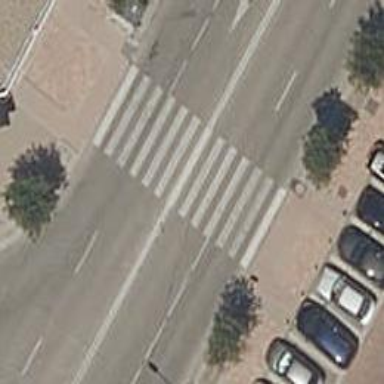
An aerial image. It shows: Zebra crossing on footway.